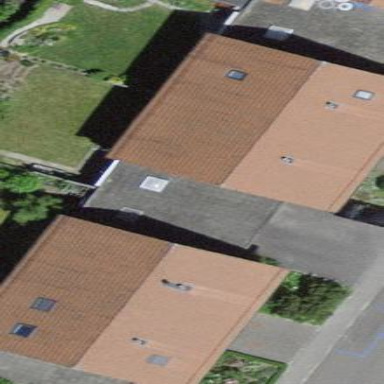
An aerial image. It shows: Gabled terrace building with roof tiles.